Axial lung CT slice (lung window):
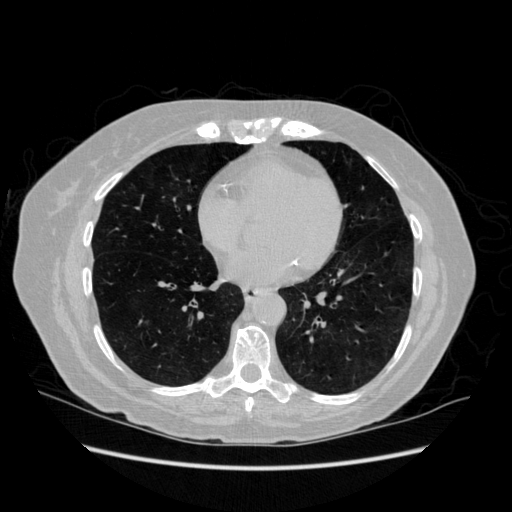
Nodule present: no